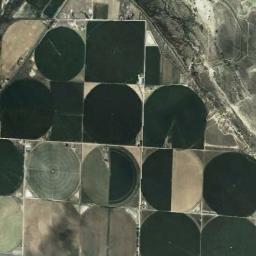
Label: circular_farmland